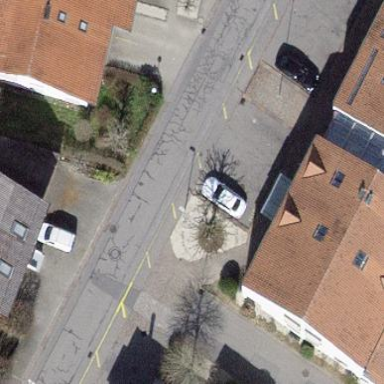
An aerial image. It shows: Parking available on the street side.